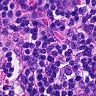
Metastatic tissue present: no